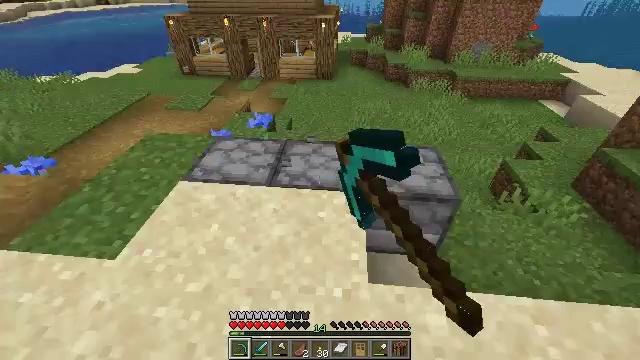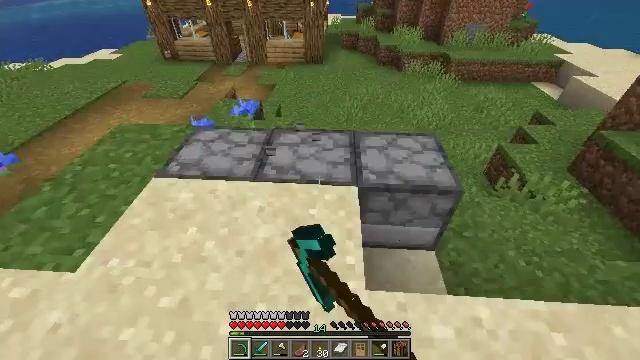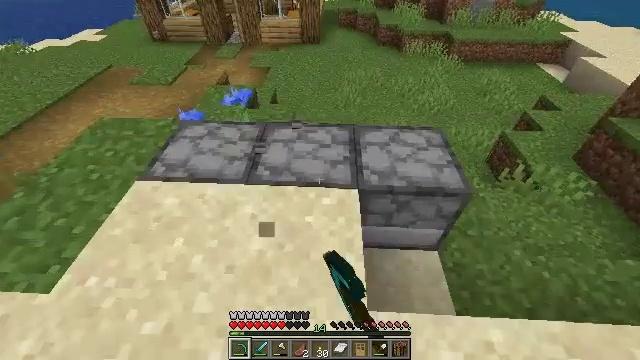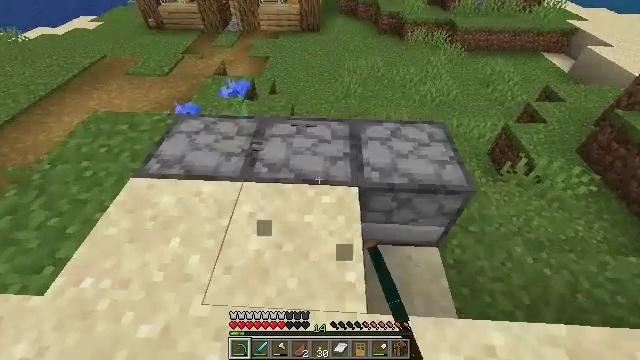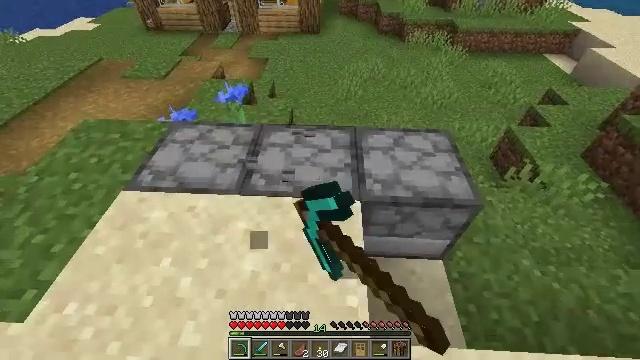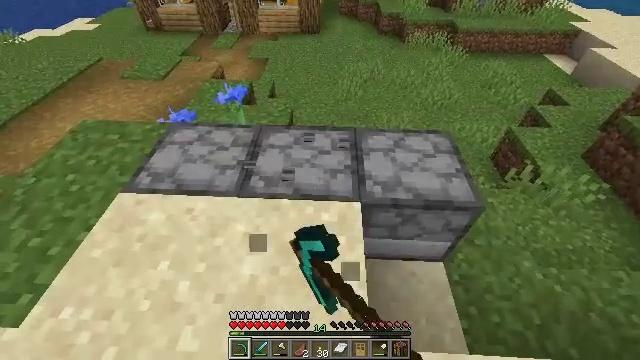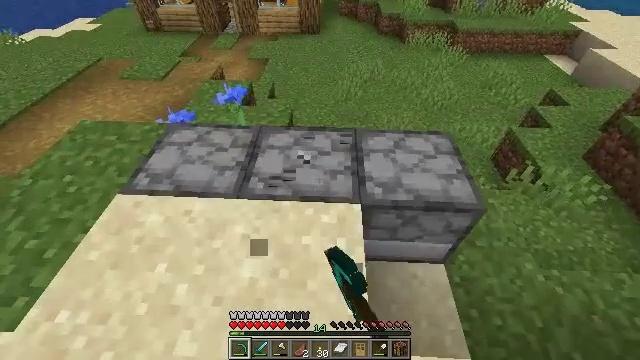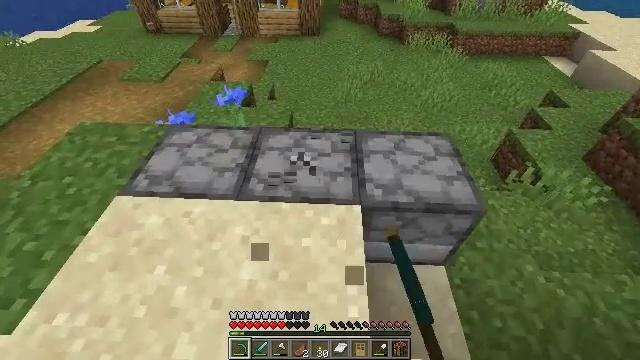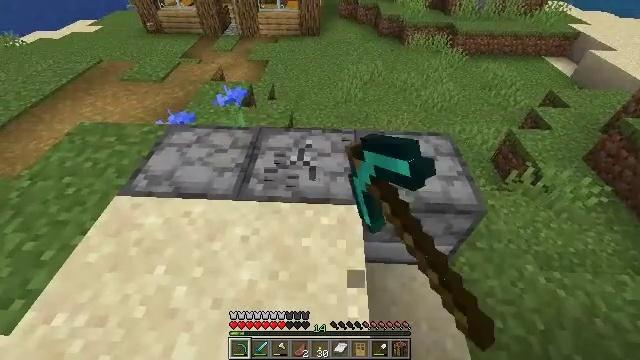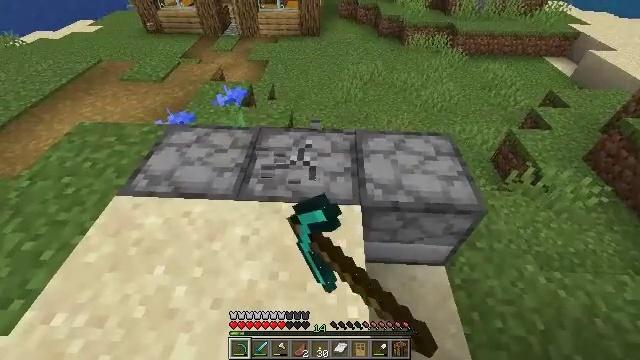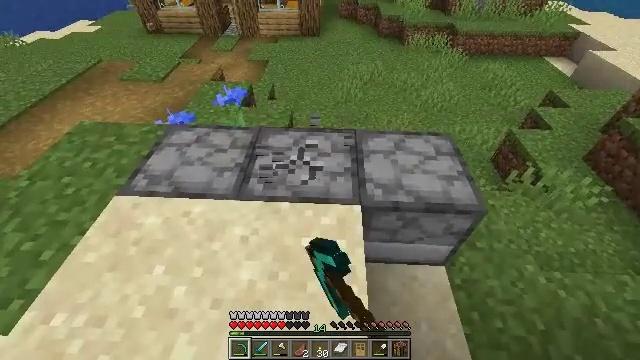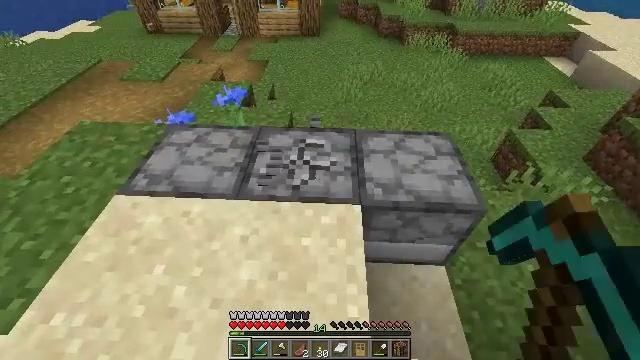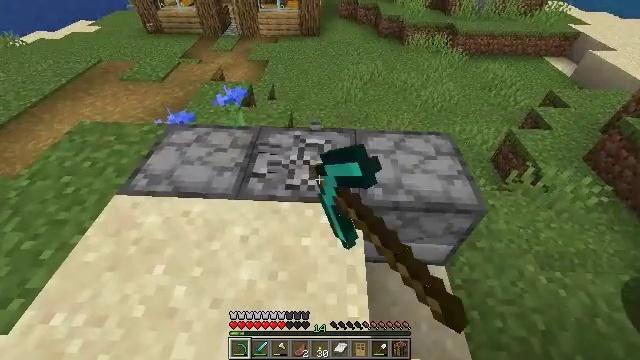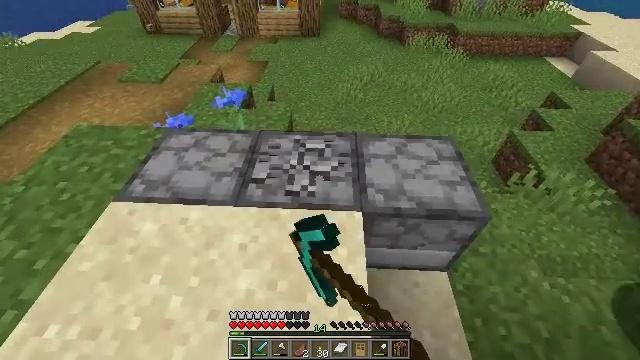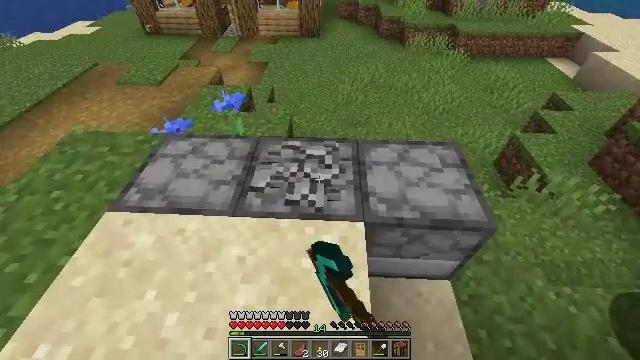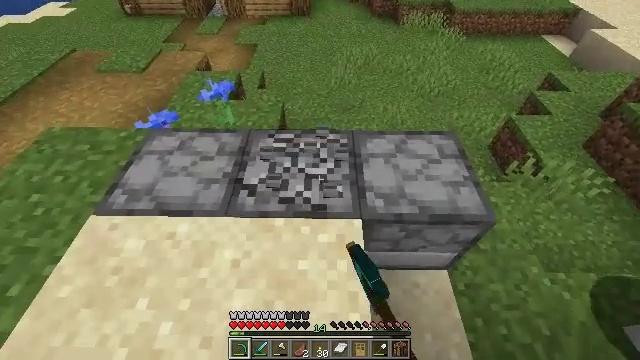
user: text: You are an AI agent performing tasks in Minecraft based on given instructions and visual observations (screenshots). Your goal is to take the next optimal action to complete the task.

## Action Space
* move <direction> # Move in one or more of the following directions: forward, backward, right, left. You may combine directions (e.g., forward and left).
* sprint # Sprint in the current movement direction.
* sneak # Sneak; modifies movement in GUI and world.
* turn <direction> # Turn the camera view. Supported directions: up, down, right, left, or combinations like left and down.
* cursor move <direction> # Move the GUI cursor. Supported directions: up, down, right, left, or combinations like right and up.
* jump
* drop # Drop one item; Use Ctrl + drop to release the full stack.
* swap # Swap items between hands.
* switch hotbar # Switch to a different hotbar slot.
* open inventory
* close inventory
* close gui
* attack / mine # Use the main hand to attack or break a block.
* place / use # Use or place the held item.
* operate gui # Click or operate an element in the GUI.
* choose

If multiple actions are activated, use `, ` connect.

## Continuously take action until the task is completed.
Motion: motion action
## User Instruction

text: Remove the furnace from its place.
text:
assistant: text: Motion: move forward and move right, turn right and down, attack / mine
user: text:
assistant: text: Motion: move forward, turn down, attack / mine
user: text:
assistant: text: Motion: turn down, attack / mine
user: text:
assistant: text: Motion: attack / mine
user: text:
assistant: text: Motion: attack / mine
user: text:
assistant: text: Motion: attack / mine
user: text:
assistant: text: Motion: attack / mine
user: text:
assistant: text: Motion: attack / mine
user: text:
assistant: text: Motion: attack / mine
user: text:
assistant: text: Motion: attack / mine
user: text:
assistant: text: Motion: attack / mine
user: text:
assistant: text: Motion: attack / mine
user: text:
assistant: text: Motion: move forward, attack / mine
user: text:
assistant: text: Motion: move forward, attack / mine
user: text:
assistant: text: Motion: move forward and move right, turn right and down, attack / mine
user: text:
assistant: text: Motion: move forward and move right, turn right and down, attack / mine
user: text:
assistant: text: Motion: move forward and move right, turn right and down, attack / mine
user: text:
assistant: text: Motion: move right, turn right and down, attack / mine
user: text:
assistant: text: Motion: turn right and down, attack / mine
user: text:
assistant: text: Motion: attack / mine
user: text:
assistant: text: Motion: attack / mine
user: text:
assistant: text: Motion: attack / mine
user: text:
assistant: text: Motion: attack / mine
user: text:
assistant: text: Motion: attack / mine
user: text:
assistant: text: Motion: attack / mine
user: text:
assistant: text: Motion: attack / mine
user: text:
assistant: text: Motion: attack / mine
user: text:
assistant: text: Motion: attack / mine
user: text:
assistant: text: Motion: attack / mine
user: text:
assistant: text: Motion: attack / mine